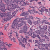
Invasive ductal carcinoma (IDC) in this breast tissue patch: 1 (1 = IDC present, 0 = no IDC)